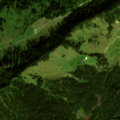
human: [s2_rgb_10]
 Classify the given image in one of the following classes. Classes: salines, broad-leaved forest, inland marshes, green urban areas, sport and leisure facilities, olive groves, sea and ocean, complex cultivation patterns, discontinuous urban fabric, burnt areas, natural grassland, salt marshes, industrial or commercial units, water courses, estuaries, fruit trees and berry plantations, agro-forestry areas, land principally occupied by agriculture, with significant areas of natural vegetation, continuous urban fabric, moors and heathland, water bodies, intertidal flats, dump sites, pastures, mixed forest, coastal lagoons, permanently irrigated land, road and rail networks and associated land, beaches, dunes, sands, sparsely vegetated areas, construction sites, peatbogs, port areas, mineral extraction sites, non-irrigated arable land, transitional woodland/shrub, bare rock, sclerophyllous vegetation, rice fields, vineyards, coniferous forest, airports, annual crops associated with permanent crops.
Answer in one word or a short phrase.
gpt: coniferous forest, natural grassland, moors and heathland